Question: I am trying to to create a table of 8x5 images as:
'''
@Override
public void onCreate(Bundle savedInstanceState) {
super.onCreate(savedInstanceState);
TableLayout table = new TableLayout(this);
table.setStretchAllColumns(true);
table.setShrinkAllColumns(true);
for(int i = 0; i < 6; i++){
TableRow card = new TableRow(this);
card.setGravity(Gravity.CENTER);
for(int j = 0; j < 5; j++){
TableRow.LayoutParams paramsCard = new TableRow.LayoutParams(LayoutParams.WRAP_CONTENT, LayoutParams.WRAP_CONTENT);
paramsCard.setMargins(CARDS_MARGIN,CARDS_MARGIN,CARDS_MARGIN,CARDS_MARGIN);
ImageView imgCard = new ImageView(this);
imgCard.setImageResource(R.drawable.dos);
imgCard.setLayoutParams(paramsCard);
card.addView(imgCard);
}
table.addView(card);
}
setContentView(table);
table.setBackgroundDrawable(getResources().getDrawable(R.drawable.background));
}
'''
But in the last row I get the images smaller, why? I apparently set
'''
table.setStretchAllColumns(true);
table.setShrinkAllColumns(true);
'''

<URL>
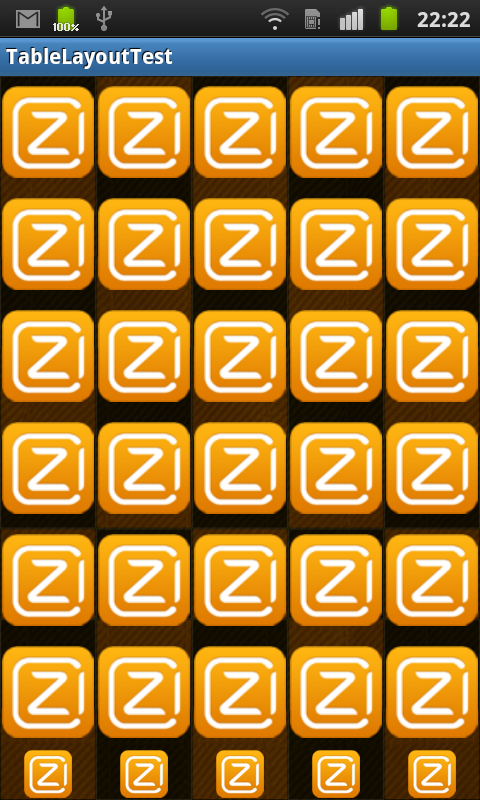
Answer: Eventually I use a LinearLayout with the weigths set to 1 to auto adjust to the screen size. TableLayout doesnt work very well at adjusting images.